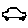
Label: car